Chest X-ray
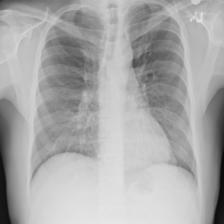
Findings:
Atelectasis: negative
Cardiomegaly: negative
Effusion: negative
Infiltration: negative
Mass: negative
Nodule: negative
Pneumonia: negative
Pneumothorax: negative
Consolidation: negative
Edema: negative
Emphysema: negative
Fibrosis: negative
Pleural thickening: negative
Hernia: negative